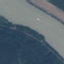
Land use / land cover: River